Current action and preconditions to check: path_clear

Your task: For each precondition in the list above, predict whether it will hold at this action.

Consider the current scene as observed from the mobile robot's camera, and analyze the predicted future states of all dynamic agents (e.g., people, animals, vehicles, or any moving entities) within the NEXT SECOND.

IMPORTANT: Only answer "very likely" if you are absolutely certain—based on strong, clear evidence—that a dynamic agent will violate the precondition in the predicted future state. Do NOT answer "very likely" for unlikely, ambiguous, or low-probability risks.

Ask yourself for each precondition: Is there a high probability, with clear and convincing evidence, that the predicted future states of any dynamic agent will interfere with the predicted future state of the currently executing action within the NEXT SECOND, causing that precondition to fail?

Assess the risk level based on these predictions. Use "likely" or "very likely" if motions create a clear risk of interference.

Use "neutral" or "improbable" if agents are nearby but their predicted paths are clearly diverging or non-conflicting.

Failure Risk Categories: "very improbable", "improbable", "neutral", "likely", "very likely"

Answer Format: Output ONLY the probability_of_failure value from these categories: "very improbable", "improbable", "neutral", "likely", "very likely"

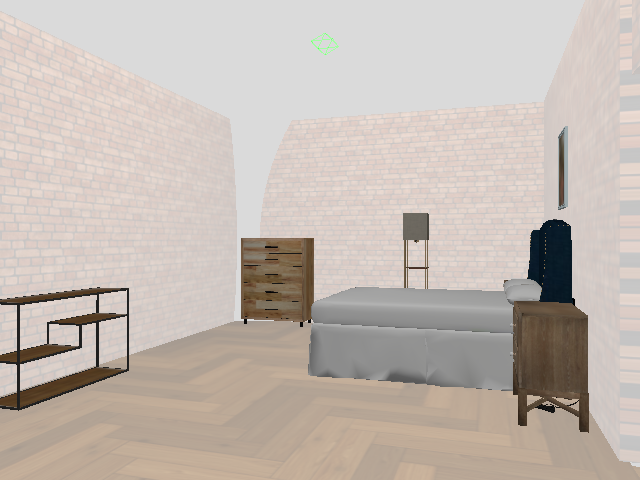

Answer: very improbable